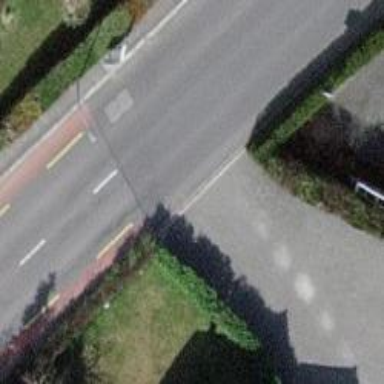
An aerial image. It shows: Alley classified as service road.